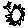
Label: sun